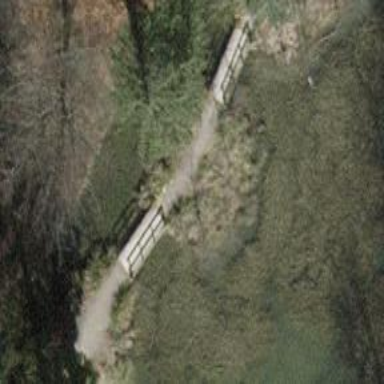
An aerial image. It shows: Path leading to bridge.